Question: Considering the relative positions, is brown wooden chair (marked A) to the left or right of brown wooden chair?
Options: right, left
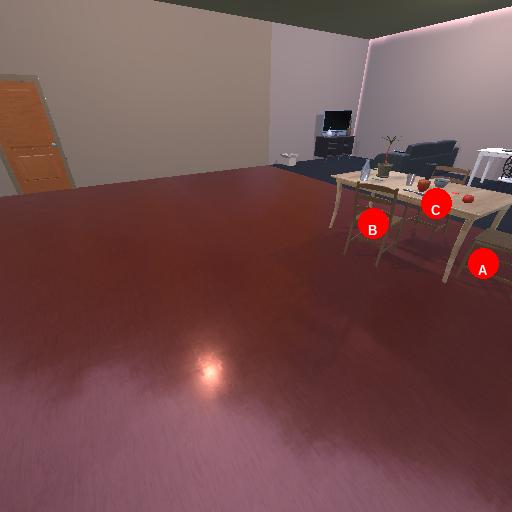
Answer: right